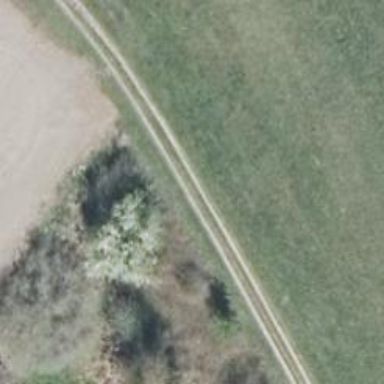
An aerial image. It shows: Sandy track road with grade5 tracktype.